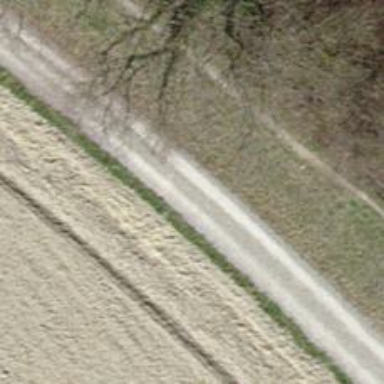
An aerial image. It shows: Track with compacted grade2 surface.